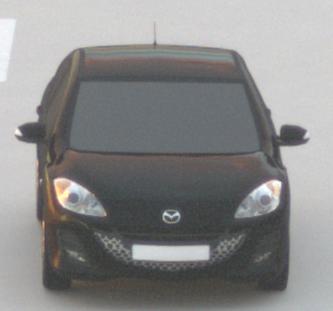
Make: Mazda
Model: 3 1.6
Detailed model: 3 (BL)
Model produced from: 2009/05
Model produced until: 2010/12
Doors: 5
Color: black
Road condition: dry road
Daytime: sunrise or sunset
Contrast: medium contrast